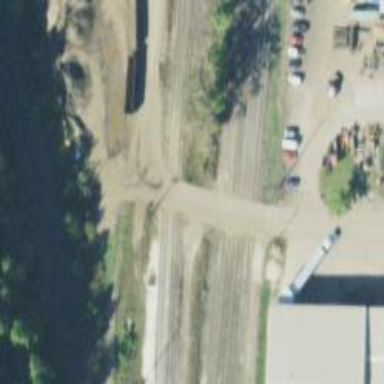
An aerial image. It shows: Railway siding with rails.